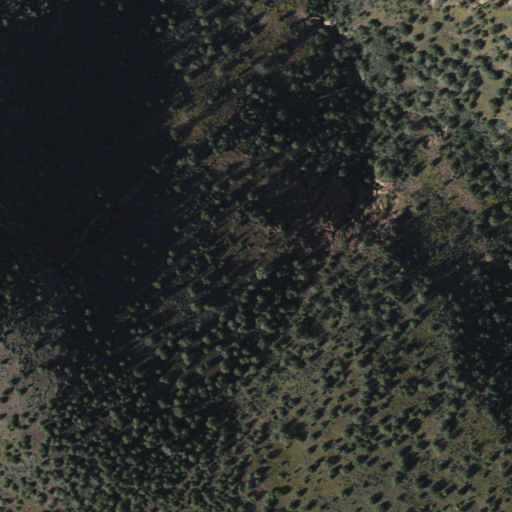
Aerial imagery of depression(s) in Arizona named Maverick Basin containing evergreen forest and shrub